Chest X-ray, PA view. Patient: 81 years old, sex F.
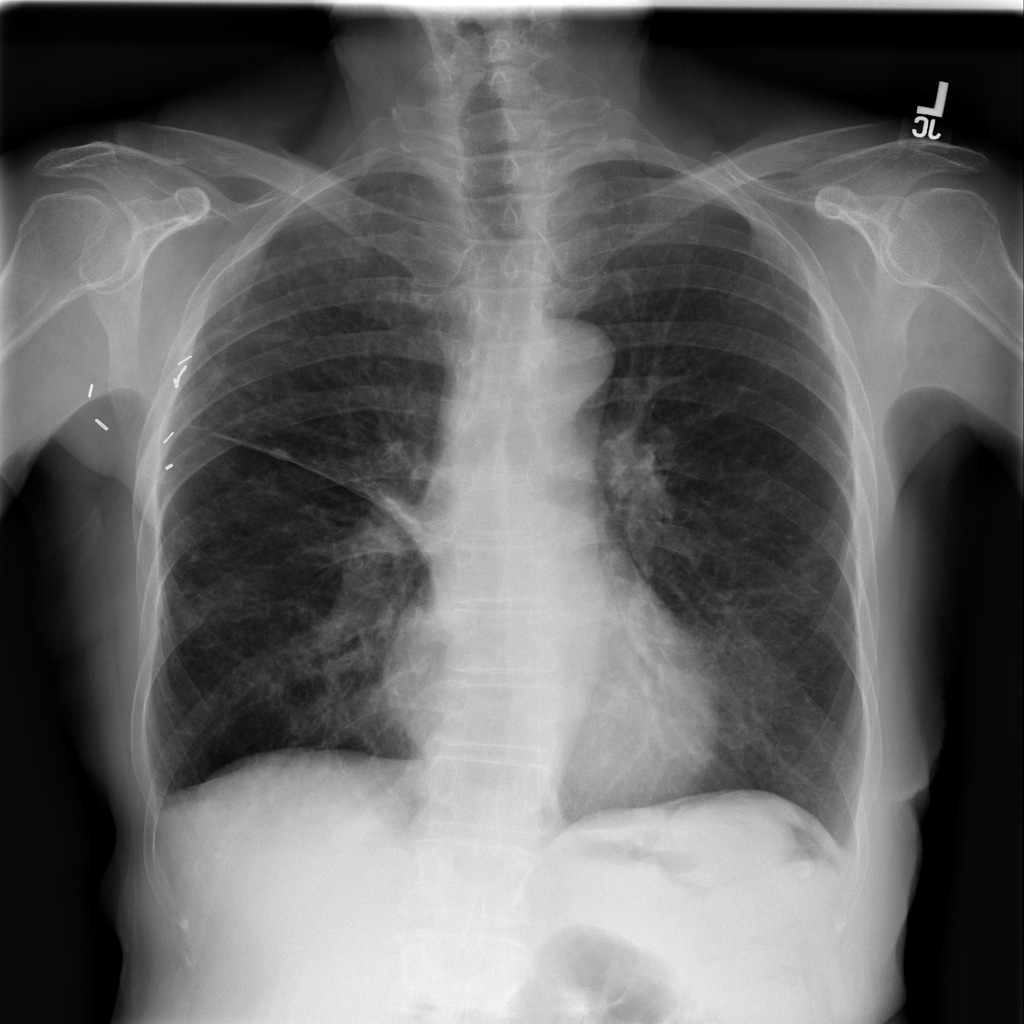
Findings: No Finding